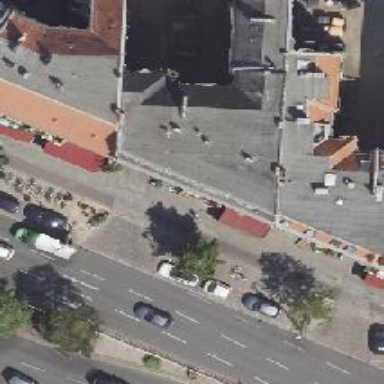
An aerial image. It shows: Restaurant.